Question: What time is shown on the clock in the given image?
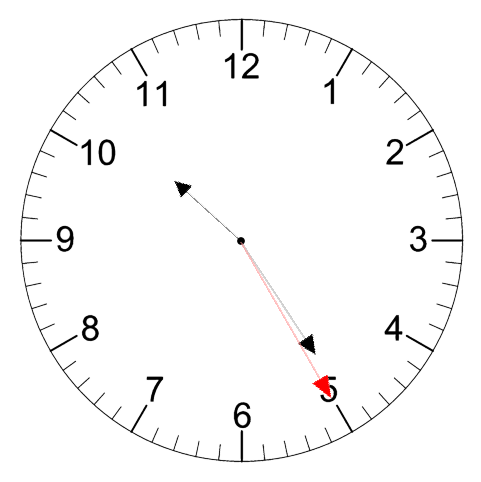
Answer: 10:24:25